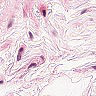
Metastatic tissue present: no